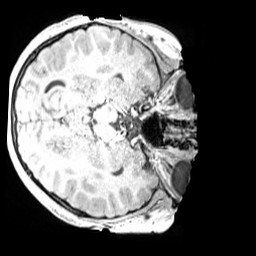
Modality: MP2RAGE
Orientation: axial
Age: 10
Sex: male
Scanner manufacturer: siemens
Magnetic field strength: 3 T
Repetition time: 4 s
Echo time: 0.00299 s